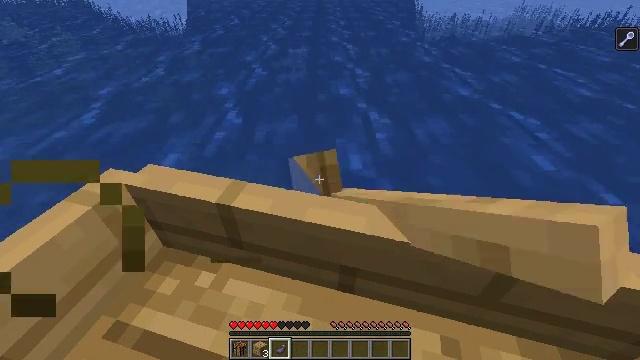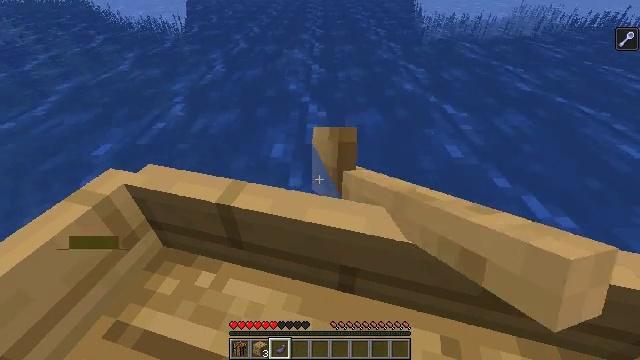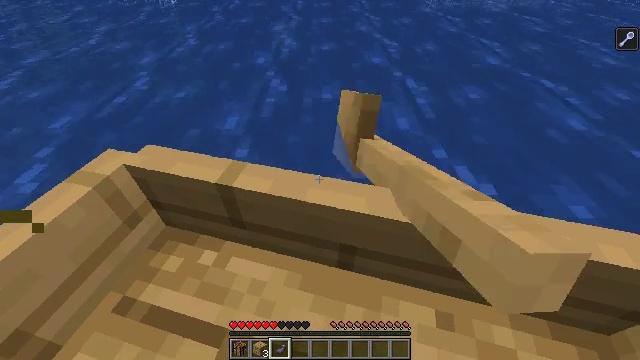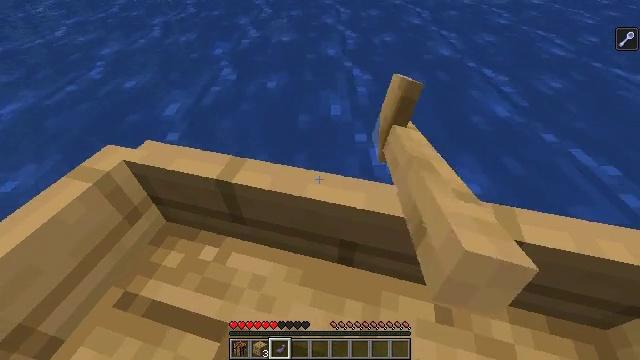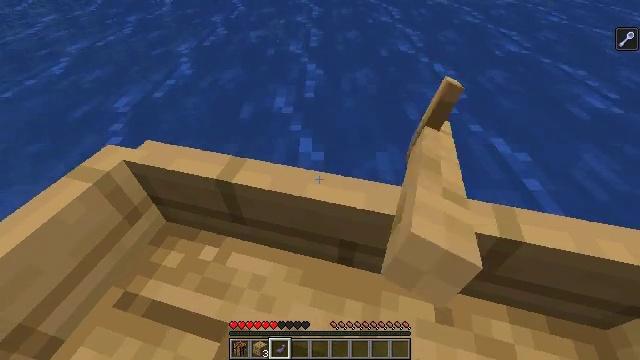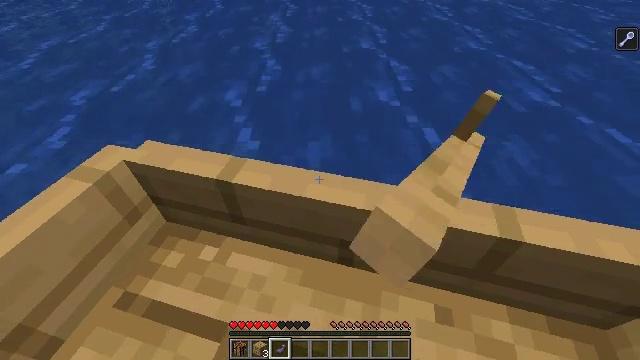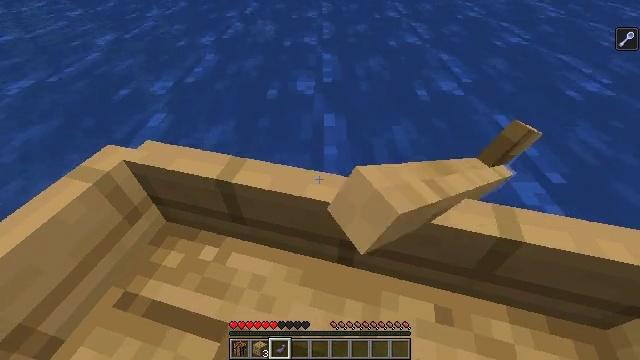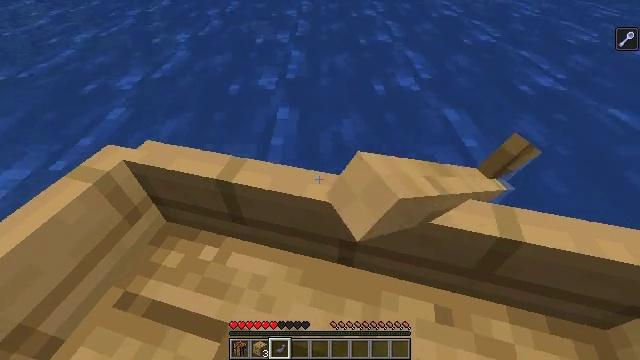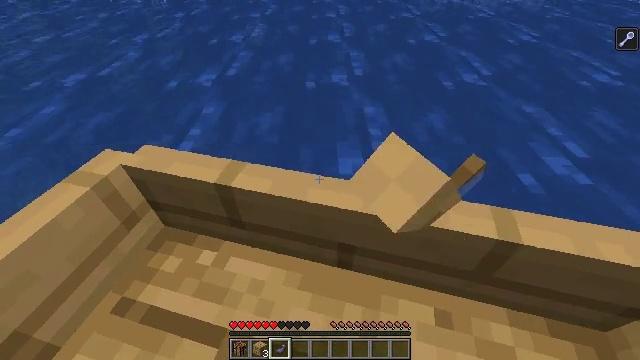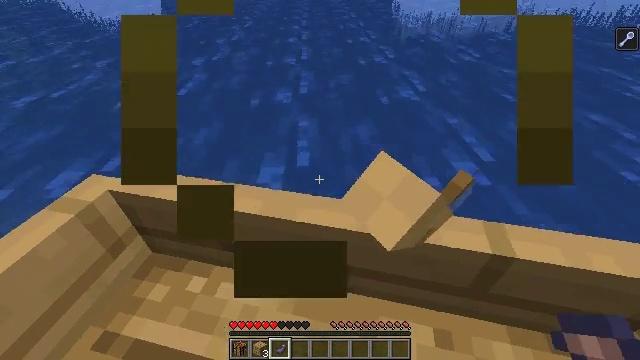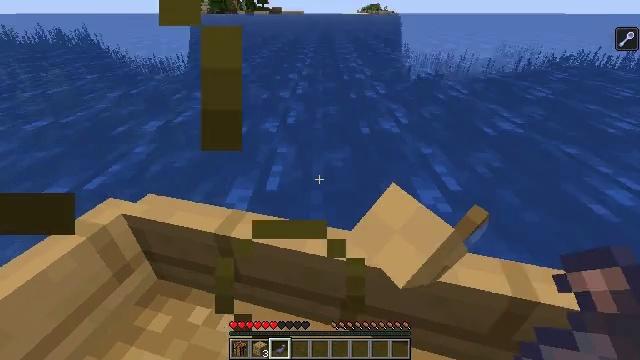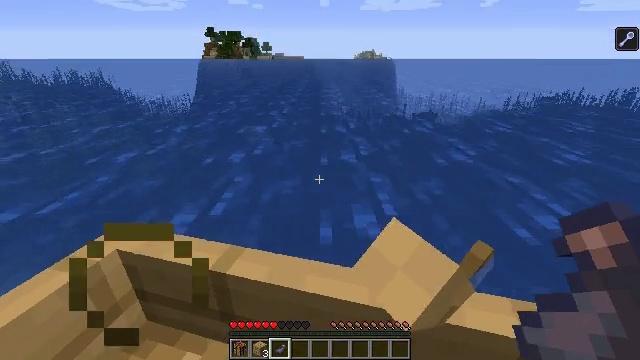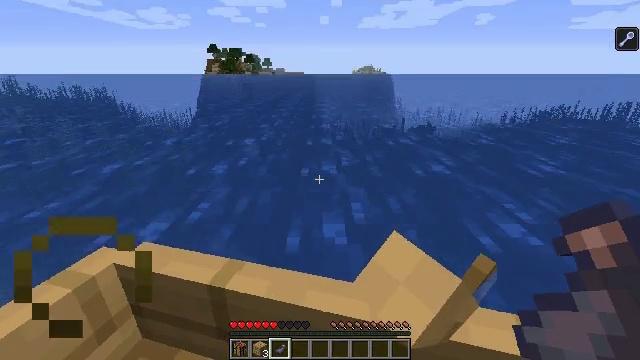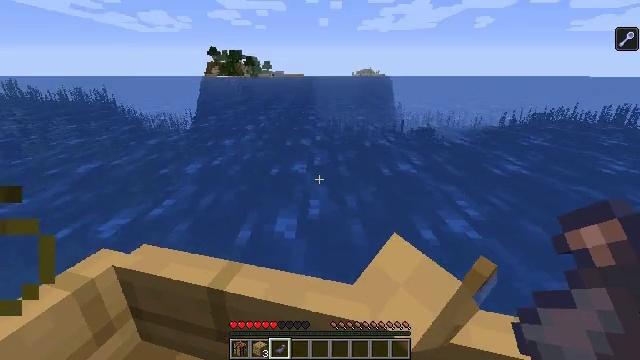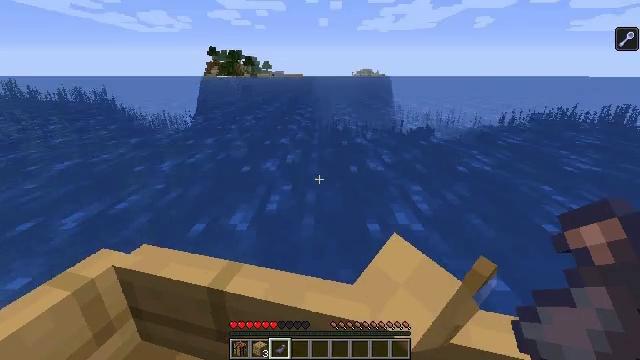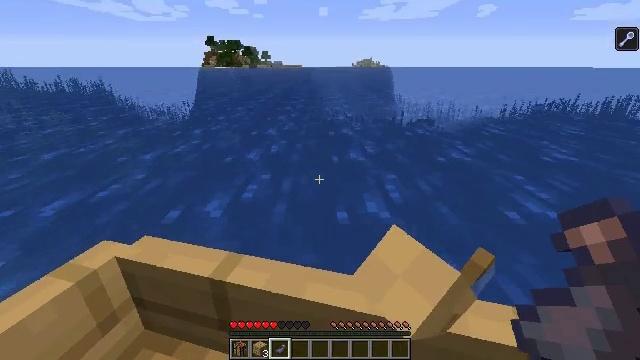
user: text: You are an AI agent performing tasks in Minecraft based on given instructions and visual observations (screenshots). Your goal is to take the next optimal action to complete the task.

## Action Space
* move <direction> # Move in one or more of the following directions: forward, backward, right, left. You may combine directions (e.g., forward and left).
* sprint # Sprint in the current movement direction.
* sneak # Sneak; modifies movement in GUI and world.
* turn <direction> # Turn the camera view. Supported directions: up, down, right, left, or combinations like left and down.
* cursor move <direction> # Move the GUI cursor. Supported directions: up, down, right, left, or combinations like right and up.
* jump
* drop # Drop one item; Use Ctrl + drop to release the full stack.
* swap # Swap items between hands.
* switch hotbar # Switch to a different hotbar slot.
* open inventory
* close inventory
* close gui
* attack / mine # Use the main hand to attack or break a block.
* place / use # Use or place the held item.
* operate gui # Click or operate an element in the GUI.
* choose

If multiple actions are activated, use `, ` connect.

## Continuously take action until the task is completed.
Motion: motion action
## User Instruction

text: Harvesting kelp can be done quickly underwater.
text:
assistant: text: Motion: move forward
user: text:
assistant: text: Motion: move forward, turn left and down
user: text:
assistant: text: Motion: move forward
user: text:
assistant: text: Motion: move forward
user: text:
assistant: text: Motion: move forward
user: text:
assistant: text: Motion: move forward
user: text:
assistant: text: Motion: no_op
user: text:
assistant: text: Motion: no_op
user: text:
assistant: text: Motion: turn right and up
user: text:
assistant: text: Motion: turn left and up
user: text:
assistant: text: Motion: turn left and up
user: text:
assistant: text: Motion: turn left and up
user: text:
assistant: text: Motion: turn left
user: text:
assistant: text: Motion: turn left
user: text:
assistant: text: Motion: turn left and down
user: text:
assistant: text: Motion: turn left
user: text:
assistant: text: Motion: turn left and down
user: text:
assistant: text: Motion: turn left and down
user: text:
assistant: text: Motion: turn left and down
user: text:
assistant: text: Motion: turn left and down
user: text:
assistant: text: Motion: turn left and down
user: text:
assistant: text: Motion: move left, turn left
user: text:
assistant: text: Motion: move left
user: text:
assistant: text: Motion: move left
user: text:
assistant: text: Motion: move left
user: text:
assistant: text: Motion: move left
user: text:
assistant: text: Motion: move left
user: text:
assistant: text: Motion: move left, turn up
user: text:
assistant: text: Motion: turn left and up
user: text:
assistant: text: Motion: turn left and up